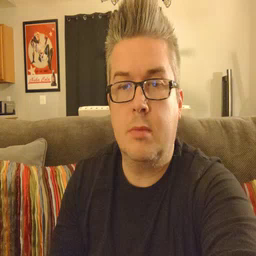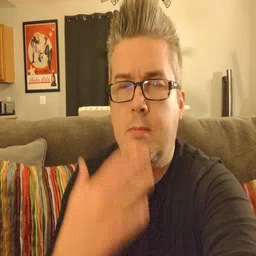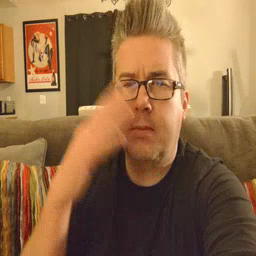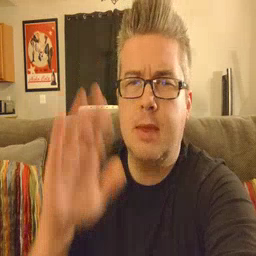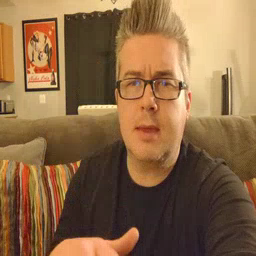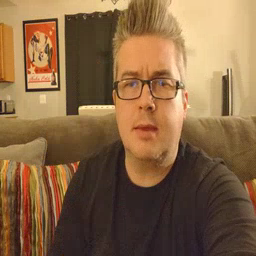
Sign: bad